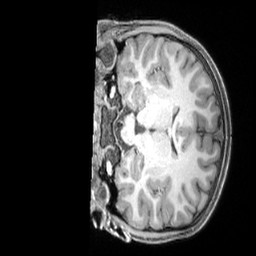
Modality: T1w
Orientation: coronal
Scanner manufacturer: siemens
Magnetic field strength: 3 T
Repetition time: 2.4 s
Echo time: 0.00224 s